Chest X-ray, AP view. Patient: 43 years old, sex M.
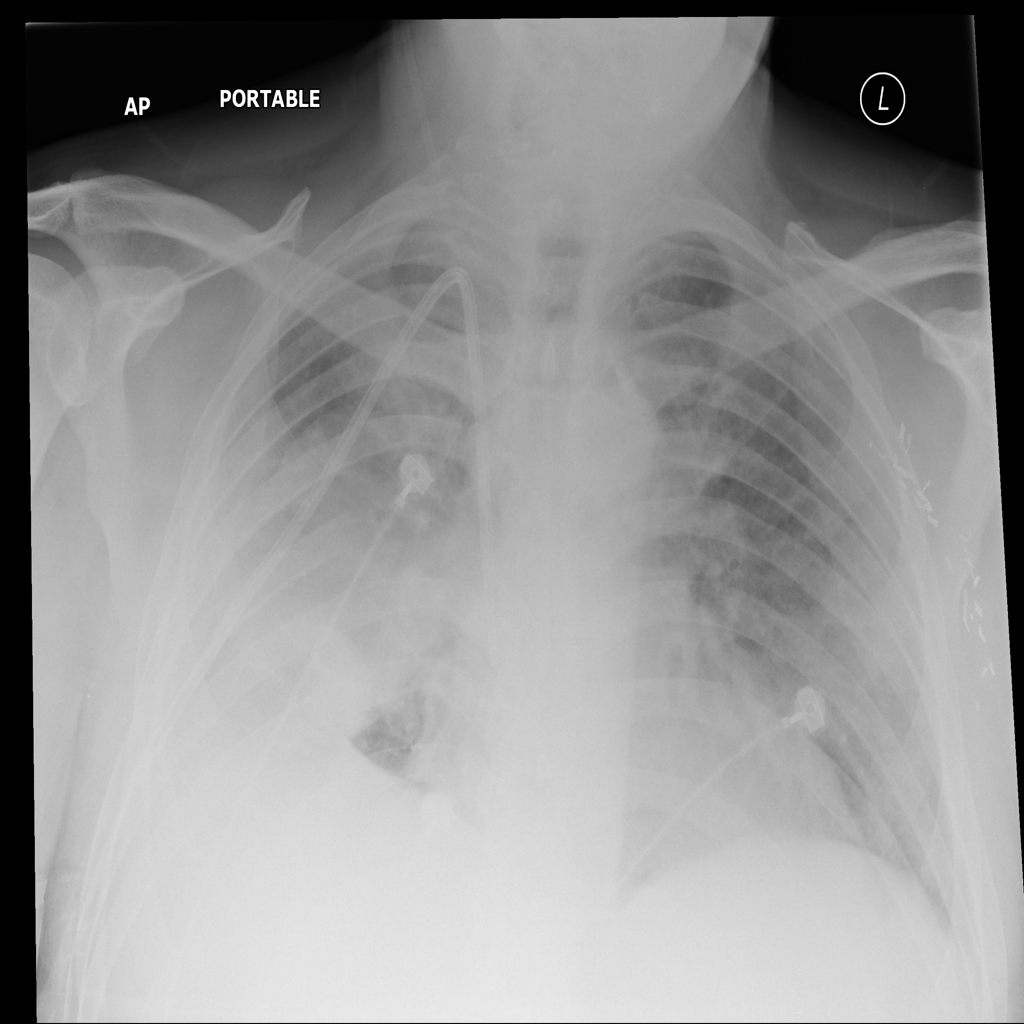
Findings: Edema, Infiltration, Mass